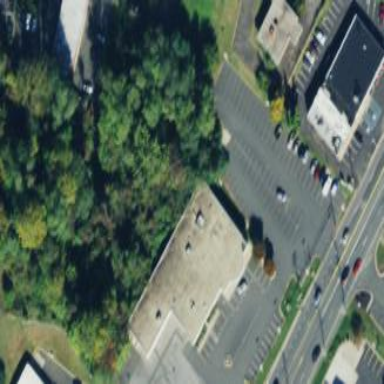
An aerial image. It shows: Retail building with car shop.